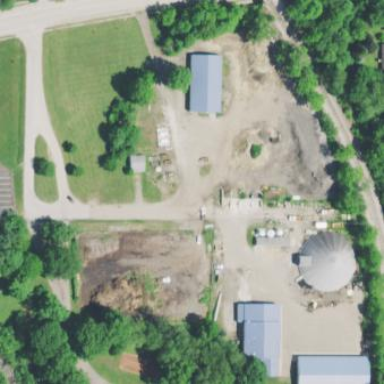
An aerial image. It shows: Waste transfer station.